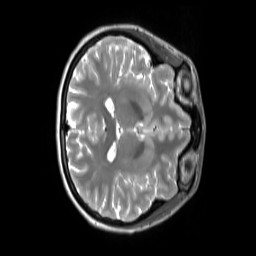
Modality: T2w
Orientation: axial
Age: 27
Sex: female
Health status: ill
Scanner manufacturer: siemens
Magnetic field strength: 3 T
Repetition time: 2.8 s
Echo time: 0.326 s